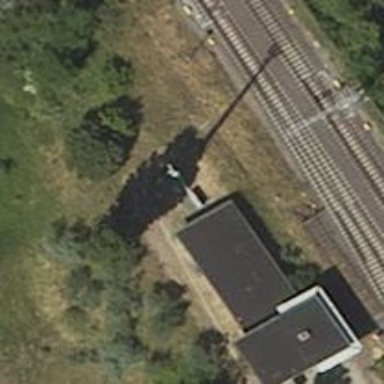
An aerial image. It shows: Communication mast tower.